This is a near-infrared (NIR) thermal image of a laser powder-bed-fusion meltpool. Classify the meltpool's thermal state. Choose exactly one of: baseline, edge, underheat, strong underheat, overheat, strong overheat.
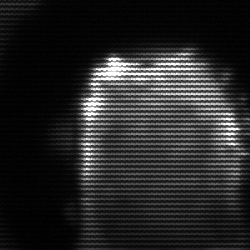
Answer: baseline